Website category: game
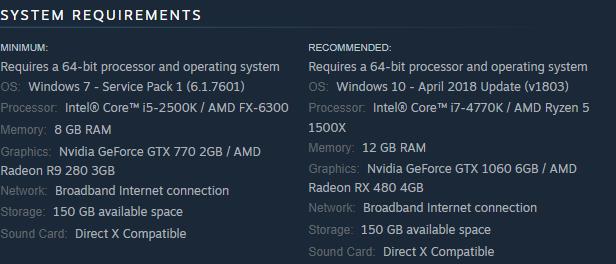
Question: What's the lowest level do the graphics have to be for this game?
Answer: Nvidia GeForce GTX 770 2GB / AMD Radeon R9 280 3GB

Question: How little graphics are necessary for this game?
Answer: Nvidia GeForce GTX 770 2GB / AMD Radeon R9 280 3GB

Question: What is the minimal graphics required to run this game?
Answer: Nvidia GeForce GTX 770 2GB / AMD Radeon R9 280 3GB

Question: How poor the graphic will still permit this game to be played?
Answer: Nvidia GeForce GTX 770 2GB / AMD Radeon R9 280 3GB

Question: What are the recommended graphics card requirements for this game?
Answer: Nvidia GeForce GTX 1060 6GB / AMD Radeon RX 480 4GB

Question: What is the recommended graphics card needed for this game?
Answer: Nvidia GeForce GTX 1060 6GB / AMD Radeon RX 480 4GB

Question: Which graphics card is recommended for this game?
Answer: Nvidia GeForce GTX 1060 6GB / AMD Radeon RX 480 4GB

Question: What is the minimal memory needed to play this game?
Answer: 8 GB RAM

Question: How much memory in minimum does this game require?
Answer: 8 GB RAM

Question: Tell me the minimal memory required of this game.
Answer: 8 GB RAM

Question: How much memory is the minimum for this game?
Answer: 8 GB RAM

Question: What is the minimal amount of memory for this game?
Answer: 8 GB RAM

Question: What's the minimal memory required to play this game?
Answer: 8 GB RAM

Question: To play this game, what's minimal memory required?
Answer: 8 GB RAM

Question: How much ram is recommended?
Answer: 12 GB RAM

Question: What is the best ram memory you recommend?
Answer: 12 GB RAM

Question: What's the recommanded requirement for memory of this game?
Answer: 12 GB RAM

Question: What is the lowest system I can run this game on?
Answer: Windows 7 - Service Pack 1 (6.1.7601)

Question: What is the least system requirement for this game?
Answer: Windows 7 - Service Pack 1 (6.1.7601)

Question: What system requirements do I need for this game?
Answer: Windows 7 - Service Pack 1 (6.1.7601)

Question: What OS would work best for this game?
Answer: Windows 10 - April 2018 Update (v1803)

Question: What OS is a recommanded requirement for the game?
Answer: Windows 10 - April 2018 Update (v1803)

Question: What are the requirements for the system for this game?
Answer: Windows 10 - April 2018 Update (v1803)

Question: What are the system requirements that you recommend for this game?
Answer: Windows 10 - April 2018 Update (v1803)

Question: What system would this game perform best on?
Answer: Windows 10 - April 2018 Update (v1803)

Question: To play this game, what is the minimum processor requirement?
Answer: Intel Core i5-2500K / AMD FX-6300

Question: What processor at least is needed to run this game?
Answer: Intel Core i5-2500K / AMD FX-6300

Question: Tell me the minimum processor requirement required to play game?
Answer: Intel Core i5-2500K / AMD FX-6300

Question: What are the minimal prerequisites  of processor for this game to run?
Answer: Intel Core i5-2500K / AMD FX-6300

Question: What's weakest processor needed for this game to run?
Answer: Intel Core i5-2500K / AMD FX-6300

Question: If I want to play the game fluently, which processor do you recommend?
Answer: Intel Core i7-4770K / AMD Ryzen 5 1500X

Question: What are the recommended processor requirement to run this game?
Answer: Intel Core i7-4770K / AMD Ryzen 5 1500X

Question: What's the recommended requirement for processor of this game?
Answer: Intel Core i7-4770K / AMD Ryzen 5 1500X

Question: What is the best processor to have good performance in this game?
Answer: Intel Core i7-4770K / AMD Ryzen 5 1500X

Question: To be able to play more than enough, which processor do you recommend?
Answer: Intel Core i7-4770K / AMD Ryzen 5 1500X